Question:
I want show the total for cost at the bottom should be
'''
((112*1537)+(222*1567)+(54*2048))/388 = 1625
'''
Currently I'm using the following expression but its giving me wrong avg
'''
=(SUM(Fields!Units.Value))*(Fields!Rent.Value)/SUM(Fields!Units.Value)
'''
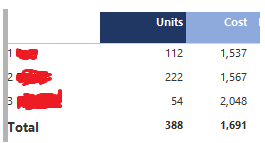
Answer: The expression is multiplying the total Units by a single Rent value.
'''
(112 + 222 + 54) * (1537 or 1567 or 2048) / (112 + 222 + 54)
'''
It should have a SUM around the Rent, but it would still be incorrect.
'''
(112 + 222 + 54) * (1537 + 1567 + 2048) / (112 + 222 + 54)
'''
It should sum the total Costs (Units * Rent) and then divide by the number of units for the average:
'''
=SUM(Fields!Units.Value * Fields!Rent.Value) / SUM(Fields!Units.Value)
'''
Which would end up as:
'''
(112 * 1537 + 222 * 1567 + 54 * 2048) / (112 + 222 + 54)
'''